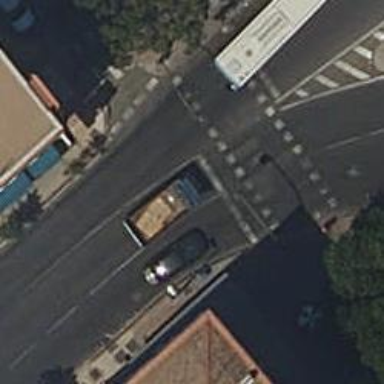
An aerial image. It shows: Crossing with zebra traffic signals.